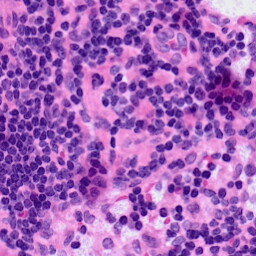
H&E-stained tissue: LymphNode